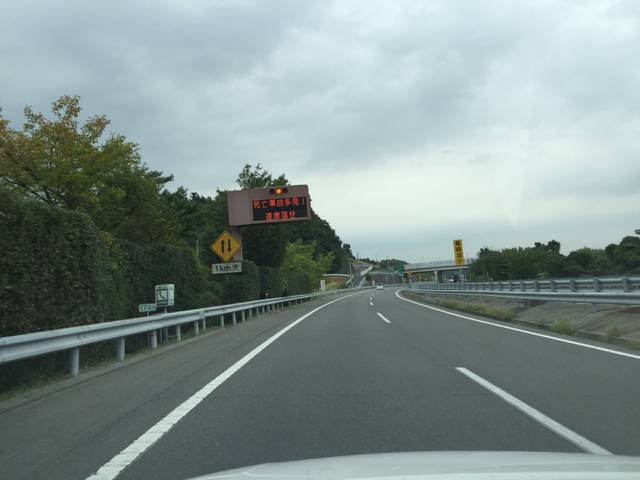
Region: Japan
Coordinates: 37.062, 140.833